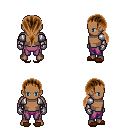
a pixel art fantasy rpg character, male body template, human, dark skin, steel arm armor, magenta pants, brown ponytail hairstyle, metal gloves, brown slippers, four views (front, back, left, right), 2x2 character sprite sheet, small pixel art, hard edges, no anti-aliasing